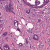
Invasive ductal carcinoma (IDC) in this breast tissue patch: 1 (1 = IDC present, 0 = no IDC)